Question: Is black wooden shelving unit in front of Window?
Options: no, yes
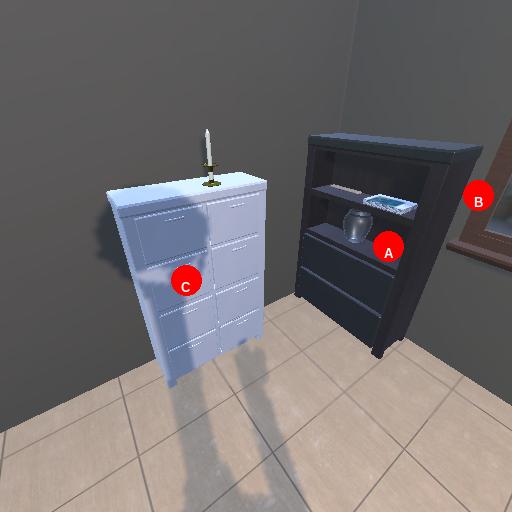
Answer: no